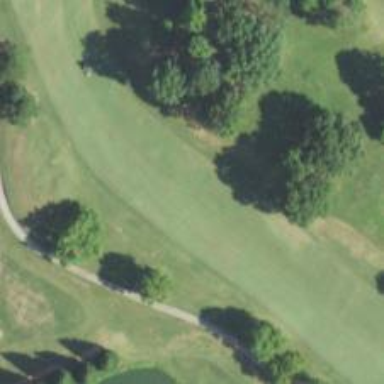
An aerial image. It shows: Golf hole.